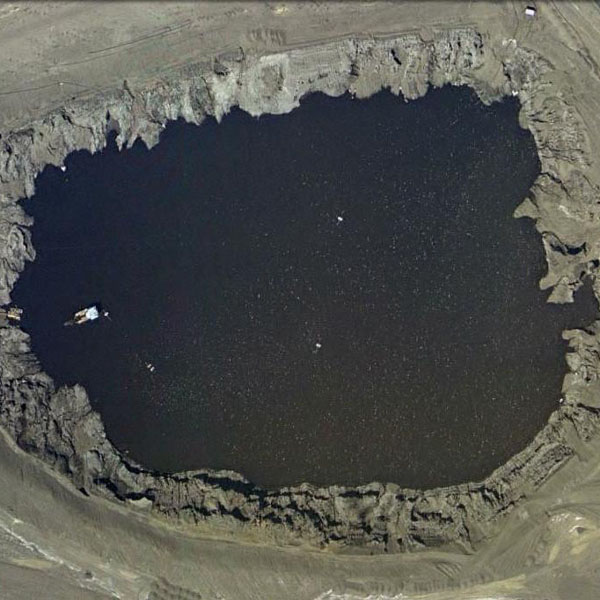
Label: Pond